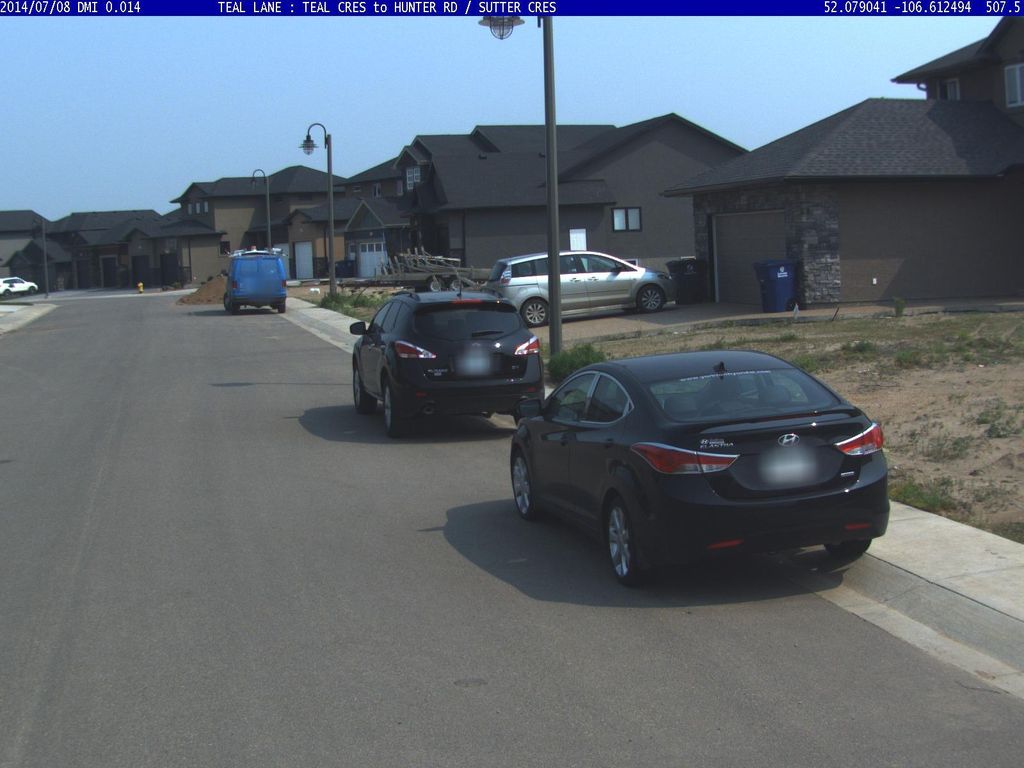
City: saskatoon